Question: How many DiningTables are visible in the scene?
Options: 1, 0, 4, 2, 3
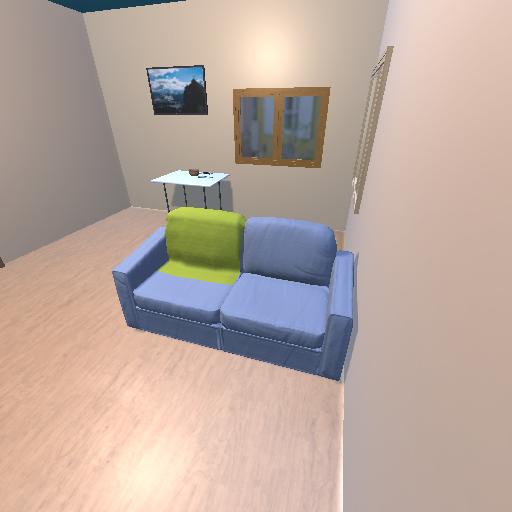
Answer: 1